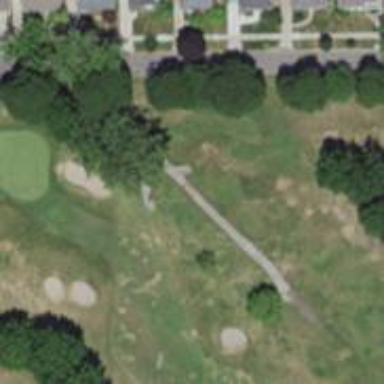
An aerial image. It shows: Golf cartpath that is also road path.